Question: I'm playing around with drawing my own custom controls using the uxTheme library in Windows, and I can't work out why my control doesn't look like the regular Windows control that (supposedly) uses the same theme I'm using:

The above image shows a standard Windows ComboBox (top) and my custom control drawn using the ComboBox theme (bottom). What I can't work out is why the border from my control is a different shape and colour to the standard control.
In my class constructor I open the theme data:
'''
mComboTheme = OpenThemeData( hwnd, L"COMBOBOX" );
'''
And then in the handler for WM_PAINT I'm just drawing two parts of the ComboBox components:
'''
case WM_PAINT:
{
PAINTSTRUCT ps;
HDC hdc;
RECT client;
if( GetUpdateRect( hwnd, &ps.rcPaint, false ))
{
hdc = BeginPaint( hwnd, &ps );
GetClientRect( hwnd, &client );
if( IsThemeBackgroundPartiallyTransparent( mComboTheme, CP_BACKGROUND, CBXS_HOT ))
{
DrawThemeParentBackground( hwnd, hdc, &ps.rcPaint );
}
DrawThemeBackground( mComboTheme, hdc, CP_BACKGROUND, CBXS_HOT, &client, &ps.rcPaint );
client.left = client.right - 20;
DrawThemeBackground( mComboTheme, hdc, CP_DROPDOWNBUTTONRIGHT, CBXSR_HOT, &client, ps.rcPaint );
EndPaint( *this, &ps );
}
break;
}
'''
Any suggestions as to why these two controls don't look the same would be greatly appreciated.
Thanks,
James
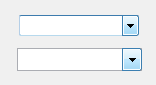
Answer: You called 'DrawThemeBackground' with 'CP_BACKGROUND' and 'CP_DROPDOWNBUTTONRIGHT'. Perhaps you should also call it with 'CP_BORDER' if you want the border to match the standard combobox?